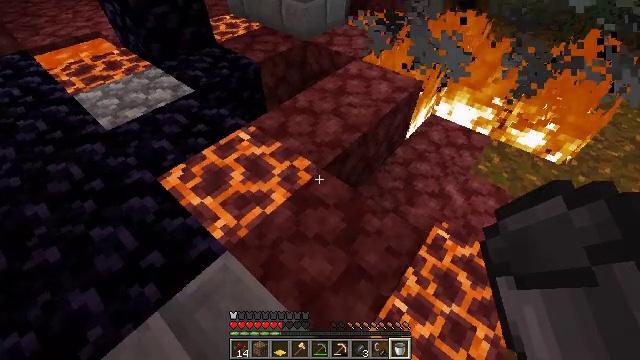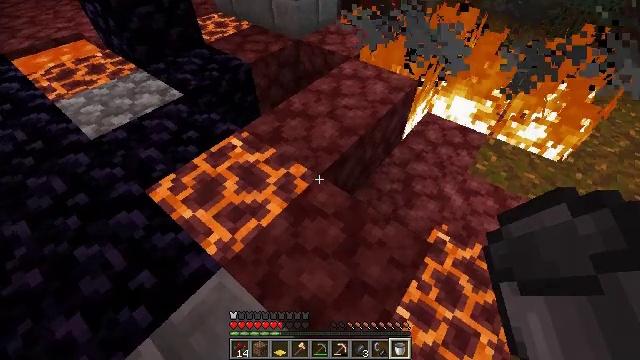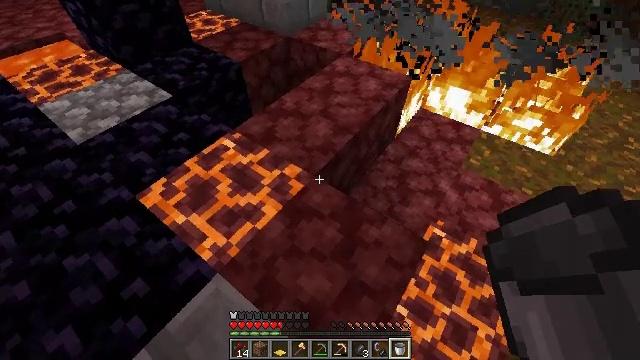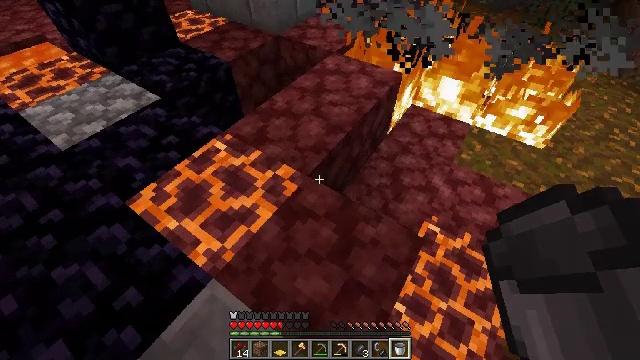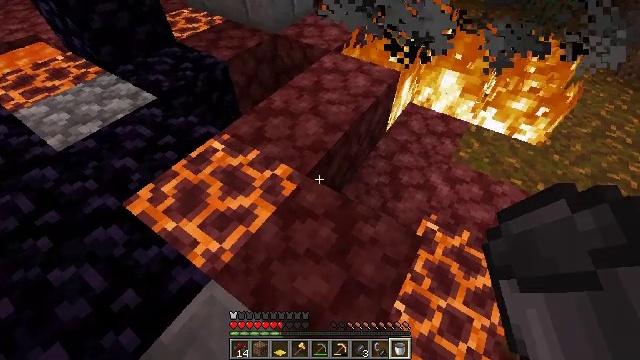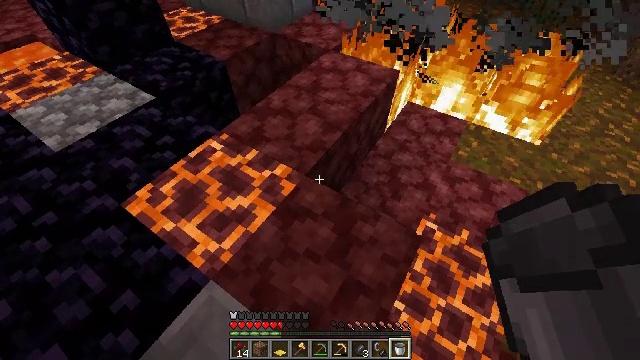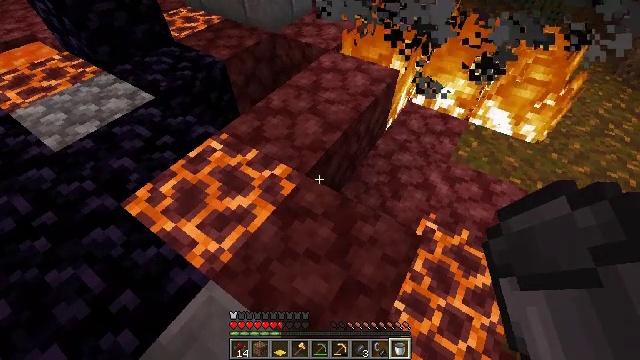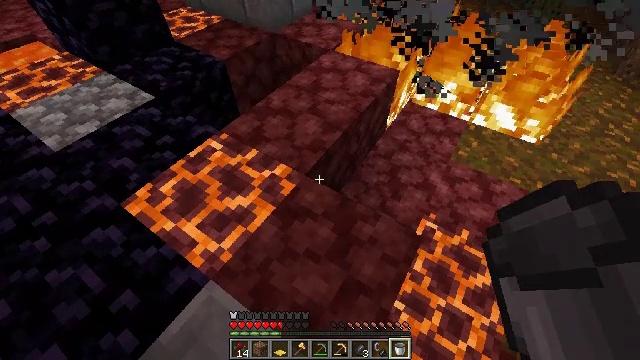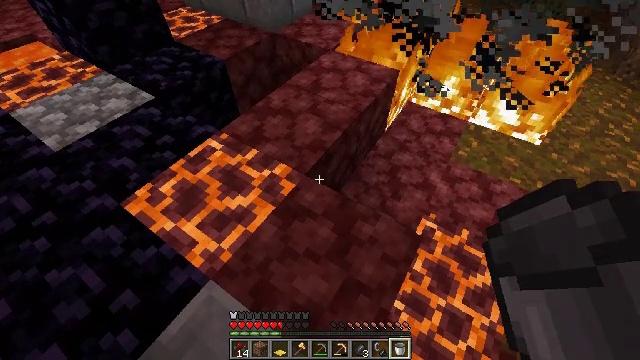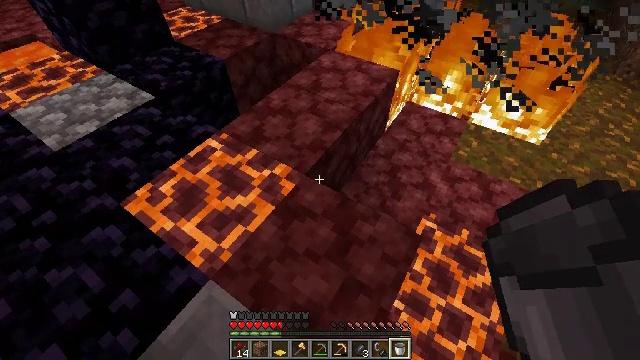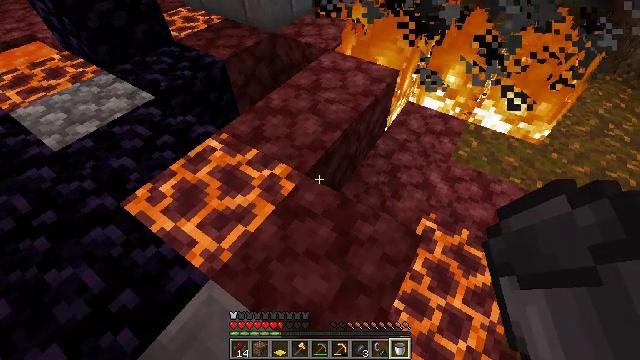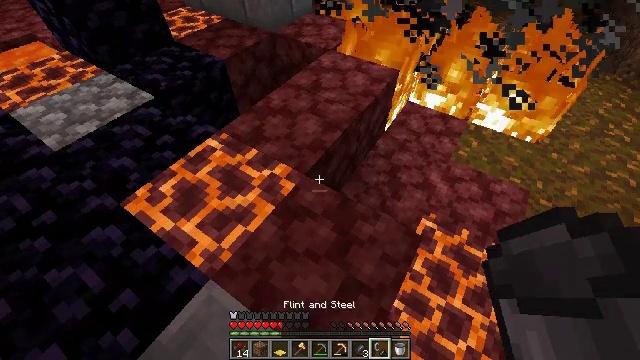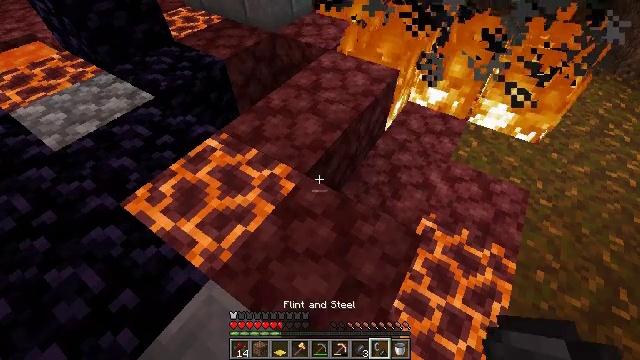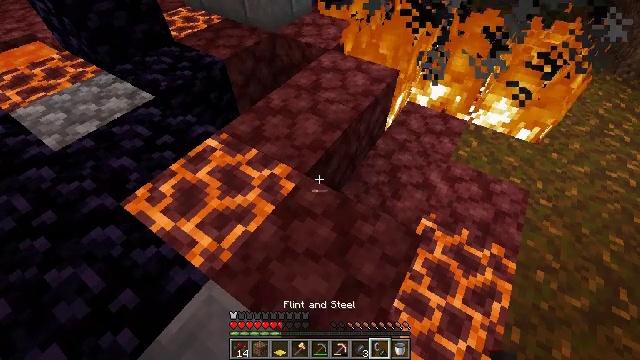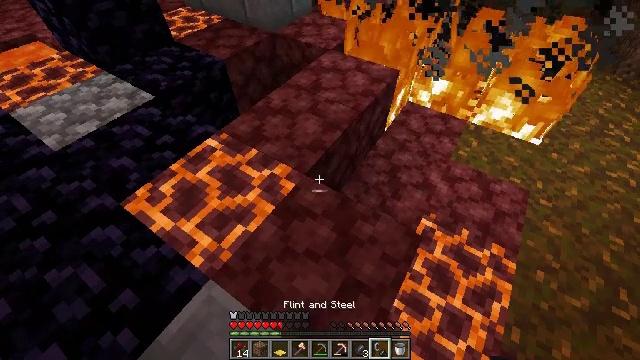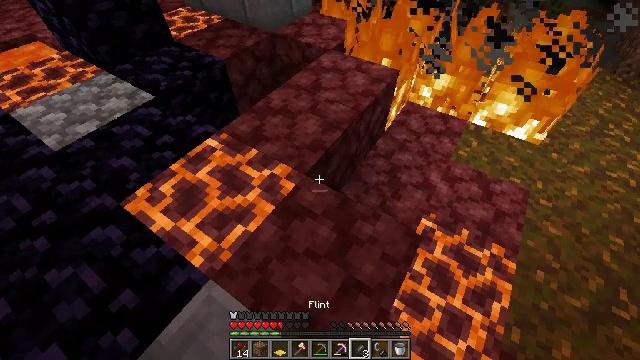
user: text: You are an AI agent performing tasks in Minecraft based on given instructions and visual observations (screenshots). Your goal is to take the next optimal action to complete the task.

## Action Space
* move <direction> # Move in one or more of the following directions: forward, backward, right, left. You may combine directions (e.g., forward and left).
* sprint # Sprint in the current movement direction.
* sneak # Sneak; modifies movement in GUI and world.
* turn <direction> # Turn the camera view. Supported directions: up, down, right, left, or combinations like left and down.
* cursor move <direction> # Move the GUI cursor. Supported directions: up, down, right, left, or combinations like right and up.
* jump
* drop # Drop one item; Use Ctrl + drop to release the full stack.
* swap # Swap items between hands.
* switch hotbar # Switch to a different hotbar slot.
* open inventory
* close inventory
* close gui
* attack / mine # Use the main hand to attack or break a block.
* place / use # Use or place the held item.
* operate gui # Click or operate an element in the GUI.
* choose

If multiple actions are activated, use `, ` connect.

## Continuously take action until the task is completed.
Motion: motion action
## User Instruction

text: Break the netherrack block.
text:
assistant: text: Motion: turn right
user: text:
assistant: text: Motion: turn right
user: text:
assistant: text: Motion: turn right
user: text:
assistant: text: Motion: no_op
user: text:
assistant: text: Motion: no_op
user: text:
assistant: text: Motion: no_op
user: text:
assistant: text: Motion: no_op
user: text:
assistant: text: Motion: no_op
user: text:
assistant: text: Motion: no_op
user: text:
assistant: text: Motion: no_op
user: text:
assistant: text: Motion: no_op
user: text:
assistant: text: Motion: no_op
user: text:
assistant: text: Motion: no_op
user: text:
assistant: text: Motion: no_op
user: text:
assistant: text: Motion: no_op
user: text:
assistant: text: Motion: no_op
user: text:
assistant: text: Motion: no_op
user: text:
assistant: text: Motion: no_op
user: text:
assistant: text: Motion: no_op
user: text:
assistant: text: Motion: no_op
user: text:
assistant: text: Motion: no_op
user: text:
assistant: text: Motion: no_op
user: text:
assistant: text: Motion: no_op
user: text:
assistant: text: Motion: no_op
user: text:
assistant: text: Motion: no_op
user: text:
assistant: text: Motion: move forward
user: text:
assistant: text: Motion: move forward
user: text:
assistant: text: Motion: move forward
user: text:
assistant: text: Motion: no_op
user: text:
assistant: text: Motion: turn down